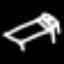
Label: bed